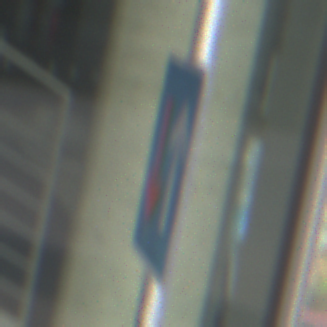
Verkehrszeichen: VorrangVorGegenverkehr
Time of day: MorningAfternoon
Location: Outdoor (Urban)
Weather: PartlyCloudy
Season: NotSpecified
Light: Natural